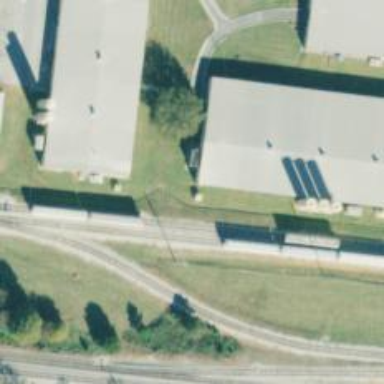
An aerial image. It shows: Industrial power substation.